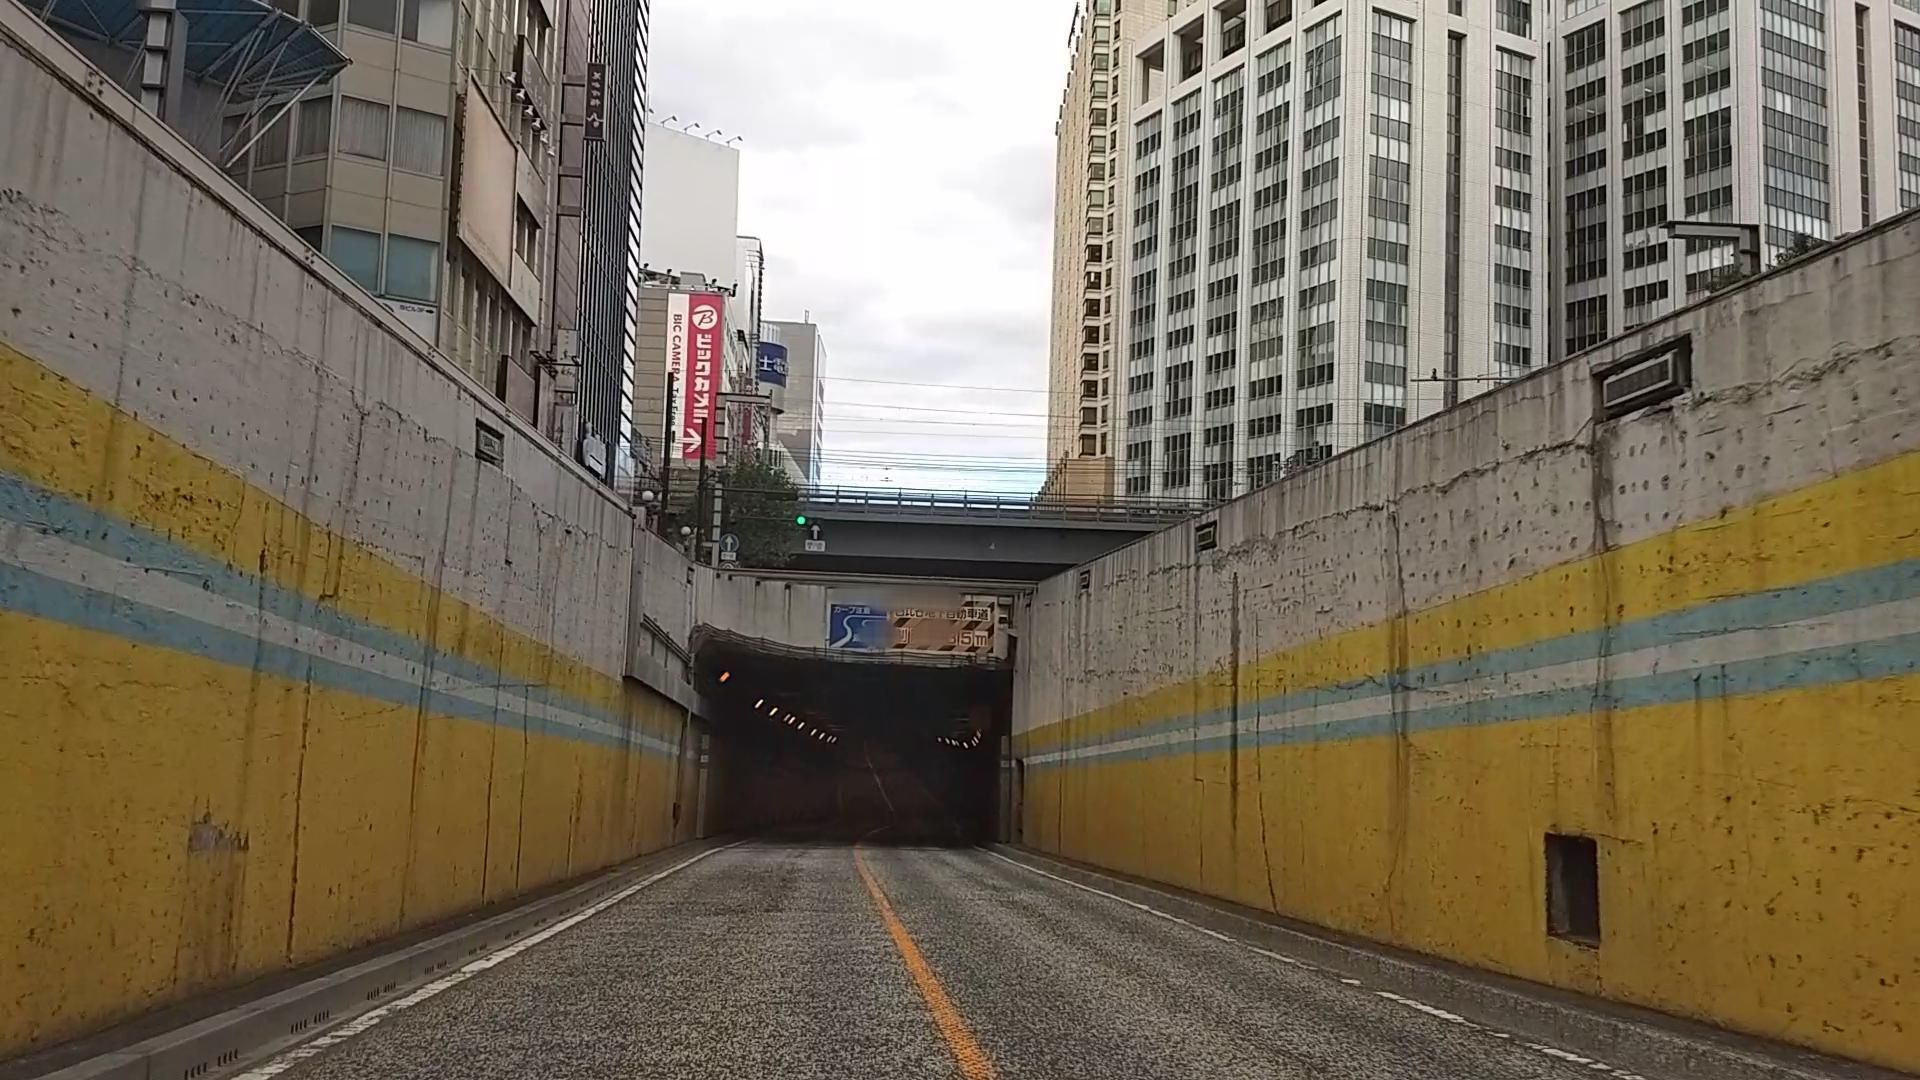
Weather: clear
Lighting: day
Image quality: good
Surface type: driving surface
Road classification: primary_link, primary
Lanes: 2
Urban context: urban centre
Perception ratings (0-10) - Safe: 2.37, Lively: 1.17, Beautiful: 2.66, Boring: 5.63, Depressing: 5.82, Wealthy: 4.69